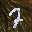
Label: 7